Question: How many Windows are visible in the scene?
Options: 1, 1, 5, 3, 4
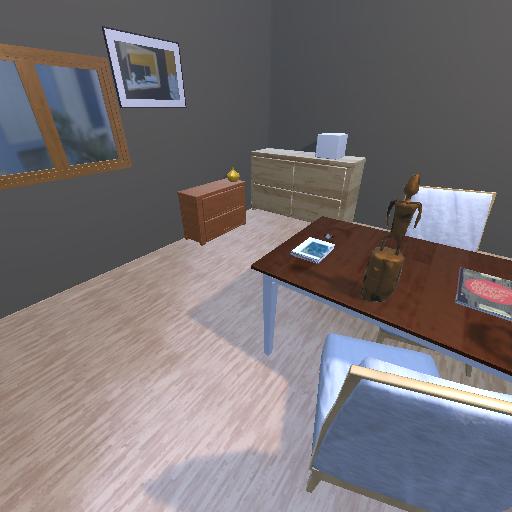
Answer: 1